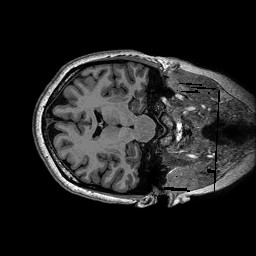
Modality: T1w
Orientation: axial
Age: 27
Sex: female